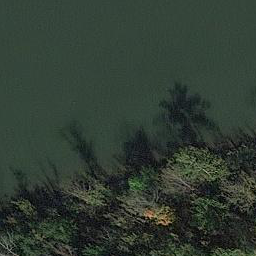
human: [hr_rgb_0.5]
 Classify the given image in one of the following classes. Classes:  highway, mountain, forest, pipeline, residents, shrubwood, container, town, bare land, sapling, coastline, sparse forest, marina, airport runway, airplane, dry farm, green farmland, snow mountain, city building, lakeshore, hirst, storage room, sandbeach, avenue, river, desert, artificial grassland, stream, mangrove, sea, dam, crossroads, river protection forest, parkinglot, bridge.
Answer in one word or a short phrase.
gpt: river protection forest